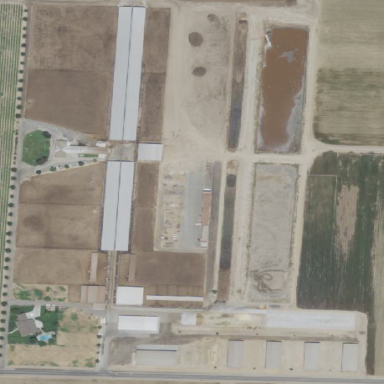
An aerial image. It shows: Farmyard area.